Question: I've been trying to get a basic proof of concept up and running using cmake and rust here <URL>, but to no avail.
The basic idea is to build a DLL and then load symbols like this:
'''
let dl = DynamicLibrary::open(Some(dl_path));
match dl {
Ok(dll) => {
// Try loading symbols. Note that because of the api we can't
// directly pass T as fn(c_int) -> c_int, because the return is
// a pointer, not a pointer to a pointer.
unsafe{
rtn.foo = match dll.symbol::<c_void>("foo") {
Ok(symbol) => Some(transmute(symbol)),
Err(_) => None
};
rtn.bar = match dll.symbol::<c_void>("bar") {
Ok(symbol) => Some(transmute(symbol)),
Err(_) => None
};
trace!("Read: {}", dll.symbol::<c_void>("foo"));
trace!("Read: {}", dll.symbol::<c_void>("bar"));
rtn.lib = Some(dll);
}
}
'''
Which works a charm on linux and osx, but sadly fails on windows:
'''
Compiling dltest v0.1.0 (file:///C:/projects/rust-all/rust-dl-example)
Running target\dltest-3ed01b3dac66913e.exe
running 1 test
Pattern: Some(C:\projects
ust-all
ust-dl-exampleuild\*foo*.dll)
Some(C:\projects
ust-all
ust-dl-exampleuild\libfoo.dll)
Read: Err(Error code 127)
Read: Err(Error code 127)
Successfully loaded table
Done1
Done2
stack backtrace:
1: 0x5452c8 - main
2: 0x549525 - main
3: 0x54effd - main
4: 0x54ecc2 - main
5: 0x4d8e8d - main
6: 0x402411
7: 0x4023e3
8: 0x40238d
9: 0x40ccbc
10: 0x43d438 - main
11: 0x52e277 - main
12: 0x54d4cc - main
13: 0x54fc0f - main
14: 0x54fbe9 - main
15: 0x54d55e - main
16: 0x54d309 - main
17: 0x54d116 - main
18: 0x54e64d - main
19: 0x76fc652d - BaseThreadInitThunk
task failed during unwinding. aborting.
'''
Error code 127 is windows magic for 'no symbol found', but first of all it isn't returning as an error correctly and secondly, I can't see anything wrong with my DLL. It works fine from a c program... and it doesn't have any weird linkages:

What's going on? Anyone got a working example of a DLL with windows & rust?
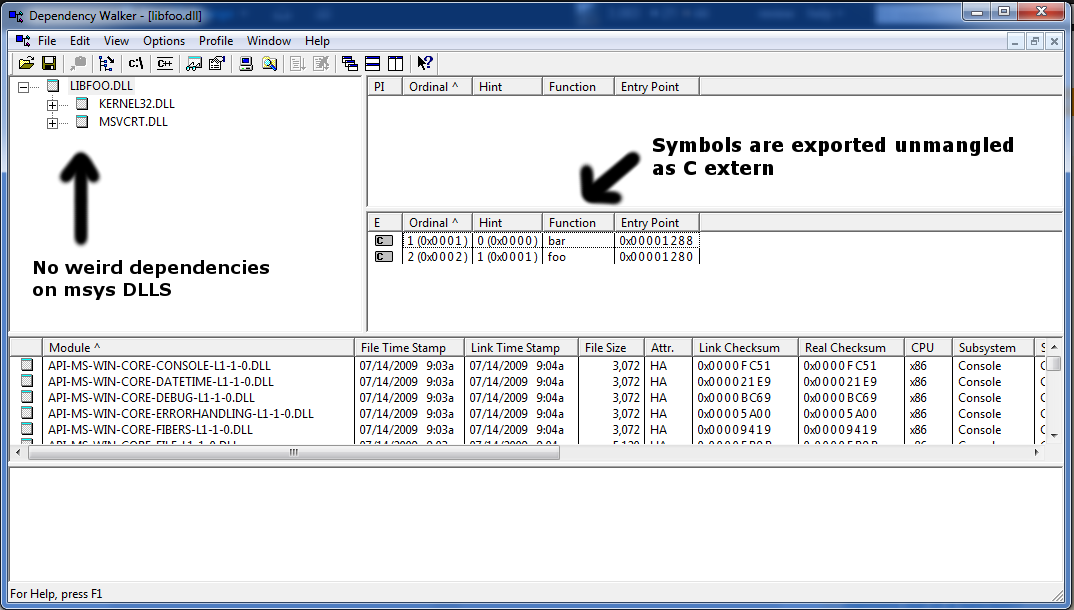
Answer: This is actually due to the fix implemented in <URL>, and should work now.